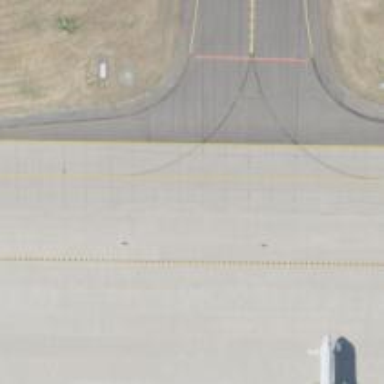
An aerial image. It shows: Asphalt taxiway in the airport.